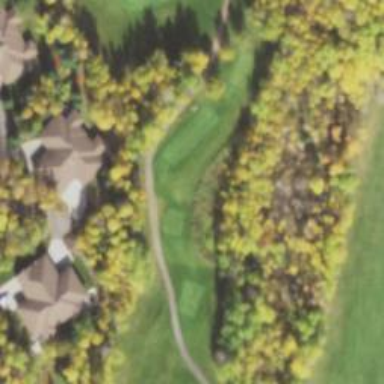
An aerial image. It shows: Path for both roads and golfers.